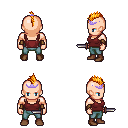
a pixel art fantasy rpg character, male body template, human, light skin, maroon pirate shirt, teal pants, light blonde mohawk hairstyle, purple tiara, leather bracers, brown shoes, dagger, four views (front, back, left, right), 2x2 character sprite sheet, small pixel art, hard edges, no anti-aliasing